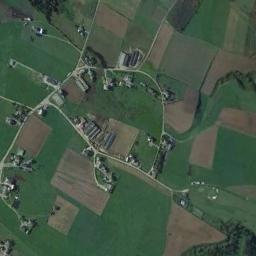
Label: rectangular_farmland